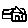
Label: house